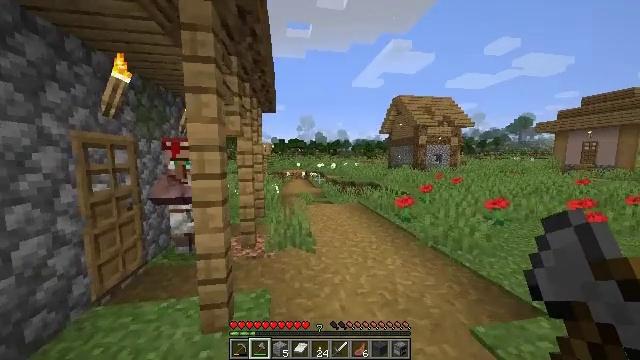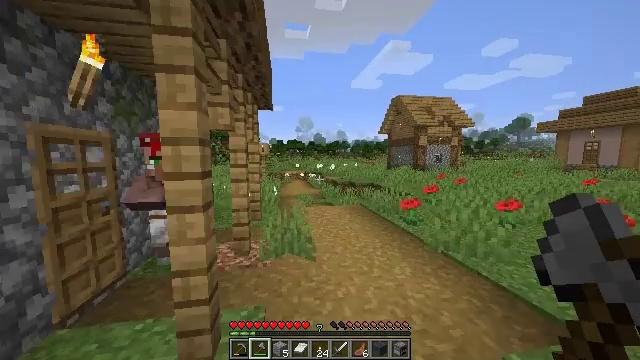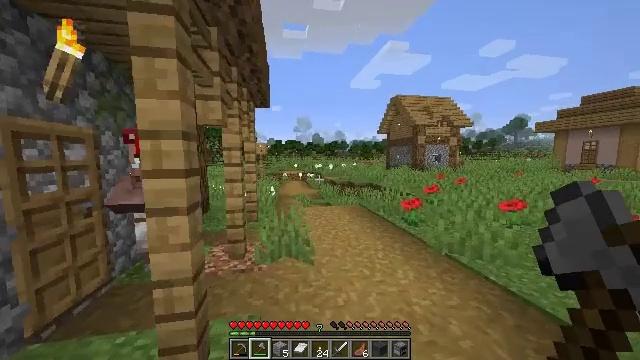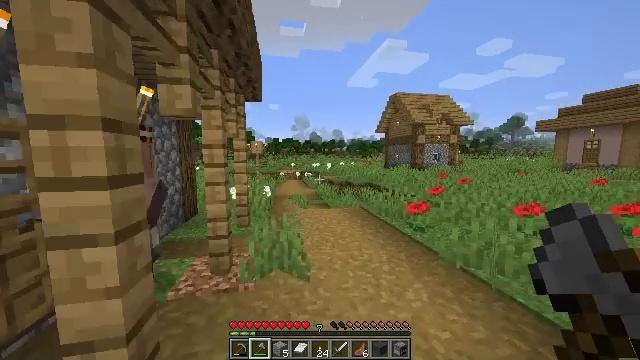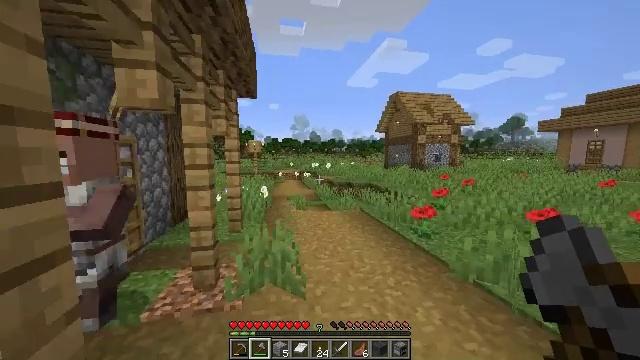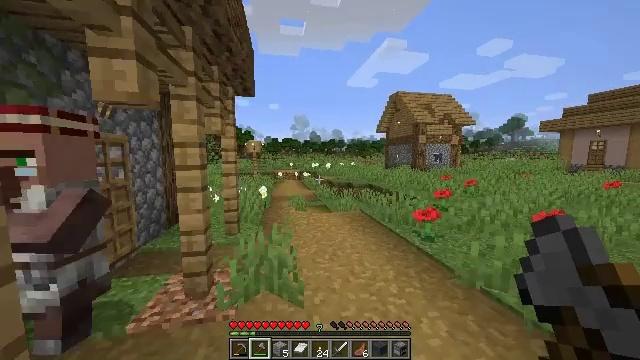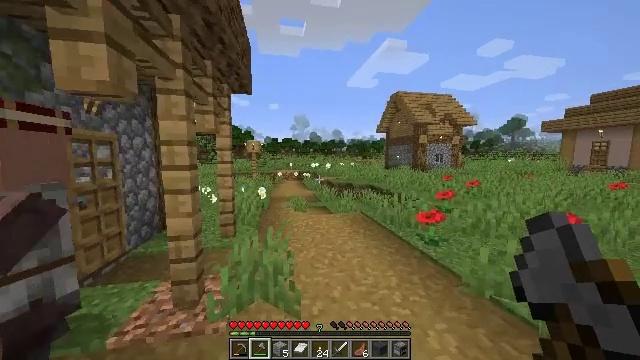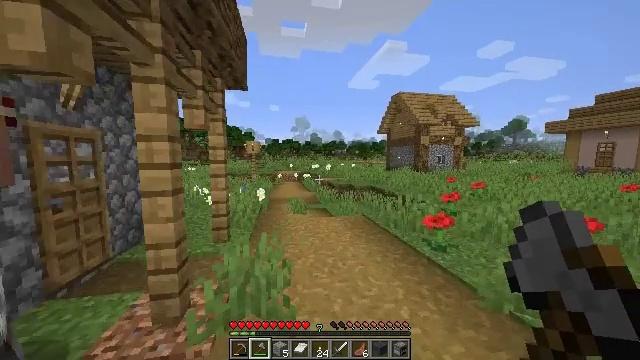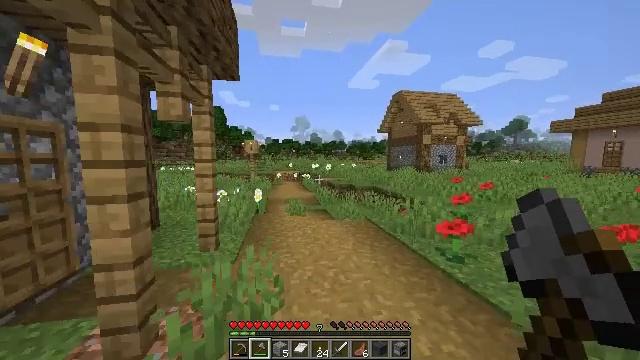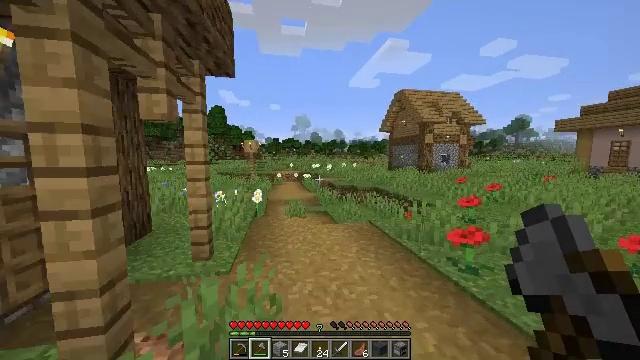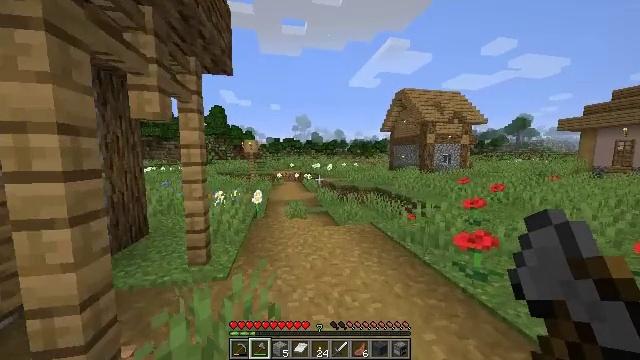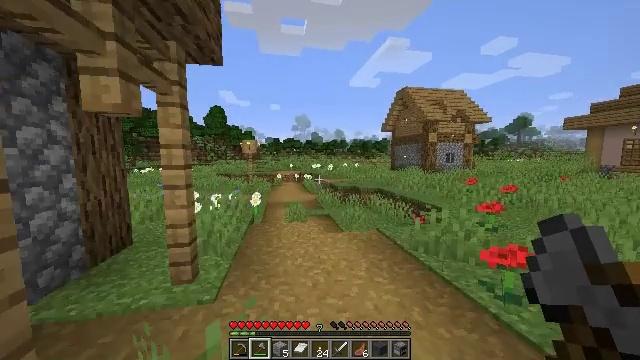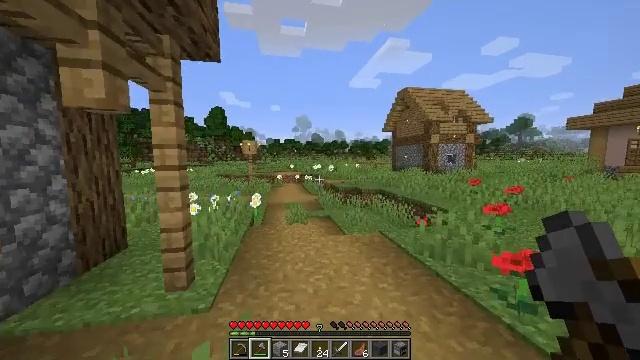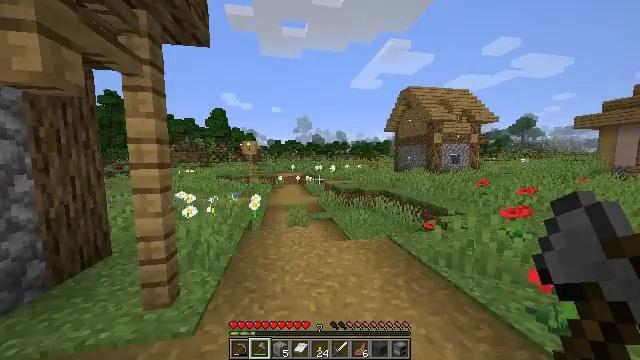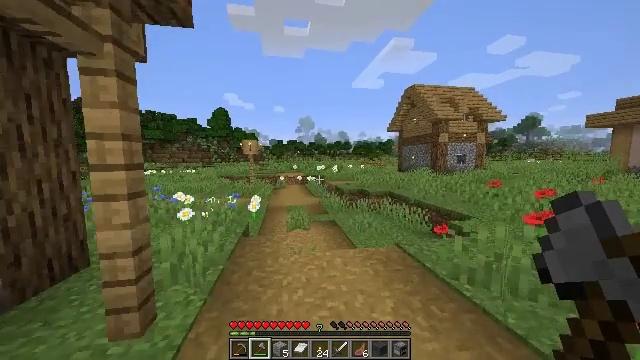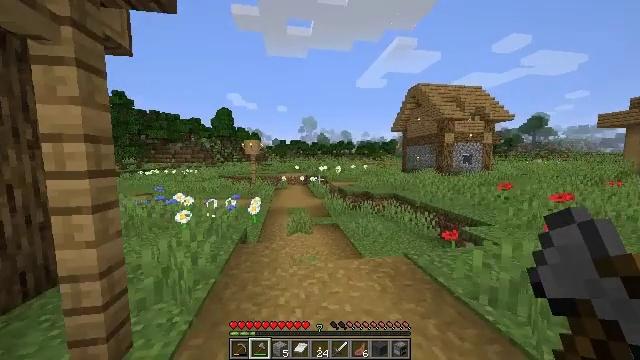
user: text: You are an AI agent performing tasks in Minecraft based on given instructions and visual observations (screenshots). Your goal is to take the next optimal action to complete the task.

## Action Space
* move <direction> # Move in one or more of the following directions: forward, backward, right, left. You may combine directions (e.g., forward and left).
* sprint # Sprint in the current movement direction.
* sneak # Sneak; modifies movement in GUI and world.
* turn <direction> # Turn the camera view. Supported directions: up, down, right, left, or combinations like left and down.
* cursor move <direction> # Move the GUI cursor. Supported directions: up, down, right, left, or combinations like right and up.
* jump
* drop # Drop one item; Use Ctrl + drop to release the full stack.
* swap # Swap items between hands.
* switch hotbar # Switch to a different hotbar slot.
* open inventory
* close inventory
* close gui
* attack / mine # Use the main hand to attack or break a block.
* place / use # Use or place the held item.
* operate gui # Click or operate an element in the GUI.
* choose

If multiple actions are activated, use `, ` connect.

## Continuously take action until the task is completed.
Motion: motion action
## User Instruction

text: Collect clay by holding down the left mouse button.
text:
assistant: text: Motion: move forward, sprint
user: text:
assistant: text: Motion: move forward, sprint
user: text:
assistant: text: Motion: move forward, sprint
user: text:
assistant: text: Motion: move forward, sprint
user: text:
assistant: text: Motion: move forward, sprint
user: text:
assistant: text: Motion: move forward, sprint
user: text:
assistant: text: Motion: move forward, sprint
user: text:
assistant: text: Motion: move forward, sprint
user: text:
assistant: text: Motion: move forward, sprint
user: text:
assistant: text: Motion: move forward, sprint
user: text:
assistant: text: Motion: move forward, sprint
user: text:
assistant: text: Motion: move forward, sprint
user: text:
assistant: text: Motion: move forward, sprint
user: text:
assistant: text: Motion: move forward, sprint
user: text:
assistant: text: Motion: move forward, sprint
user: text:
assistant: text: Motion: move forward, sprint, turn left
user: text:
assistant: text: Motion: move forward, sprint, turn left
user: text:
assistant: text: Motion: move forward, sprint, turn left
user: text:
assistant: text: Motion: move forward, sprint, turn left
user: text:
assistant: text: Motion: move forward, sprint
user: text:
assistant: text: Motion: move forward, sprint
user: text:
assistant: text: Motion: move forward, sprint
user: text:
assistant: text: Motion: move forward, sprint
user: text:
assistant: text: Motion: move forward, sprint
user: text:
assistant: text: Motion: move forward, sprint, turn right
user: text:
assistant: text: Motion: move forward, sprint, turn right
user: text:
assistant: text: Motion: move forward, sprint, turn right
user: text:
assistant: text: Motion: move forward, sprint
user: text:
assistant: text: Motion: move forward, sprint
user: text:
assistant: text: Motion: move forward, sprint